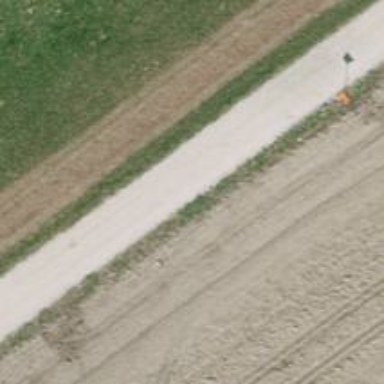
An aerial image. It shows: Pipeline marker.